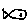
Label: fish